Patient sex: M
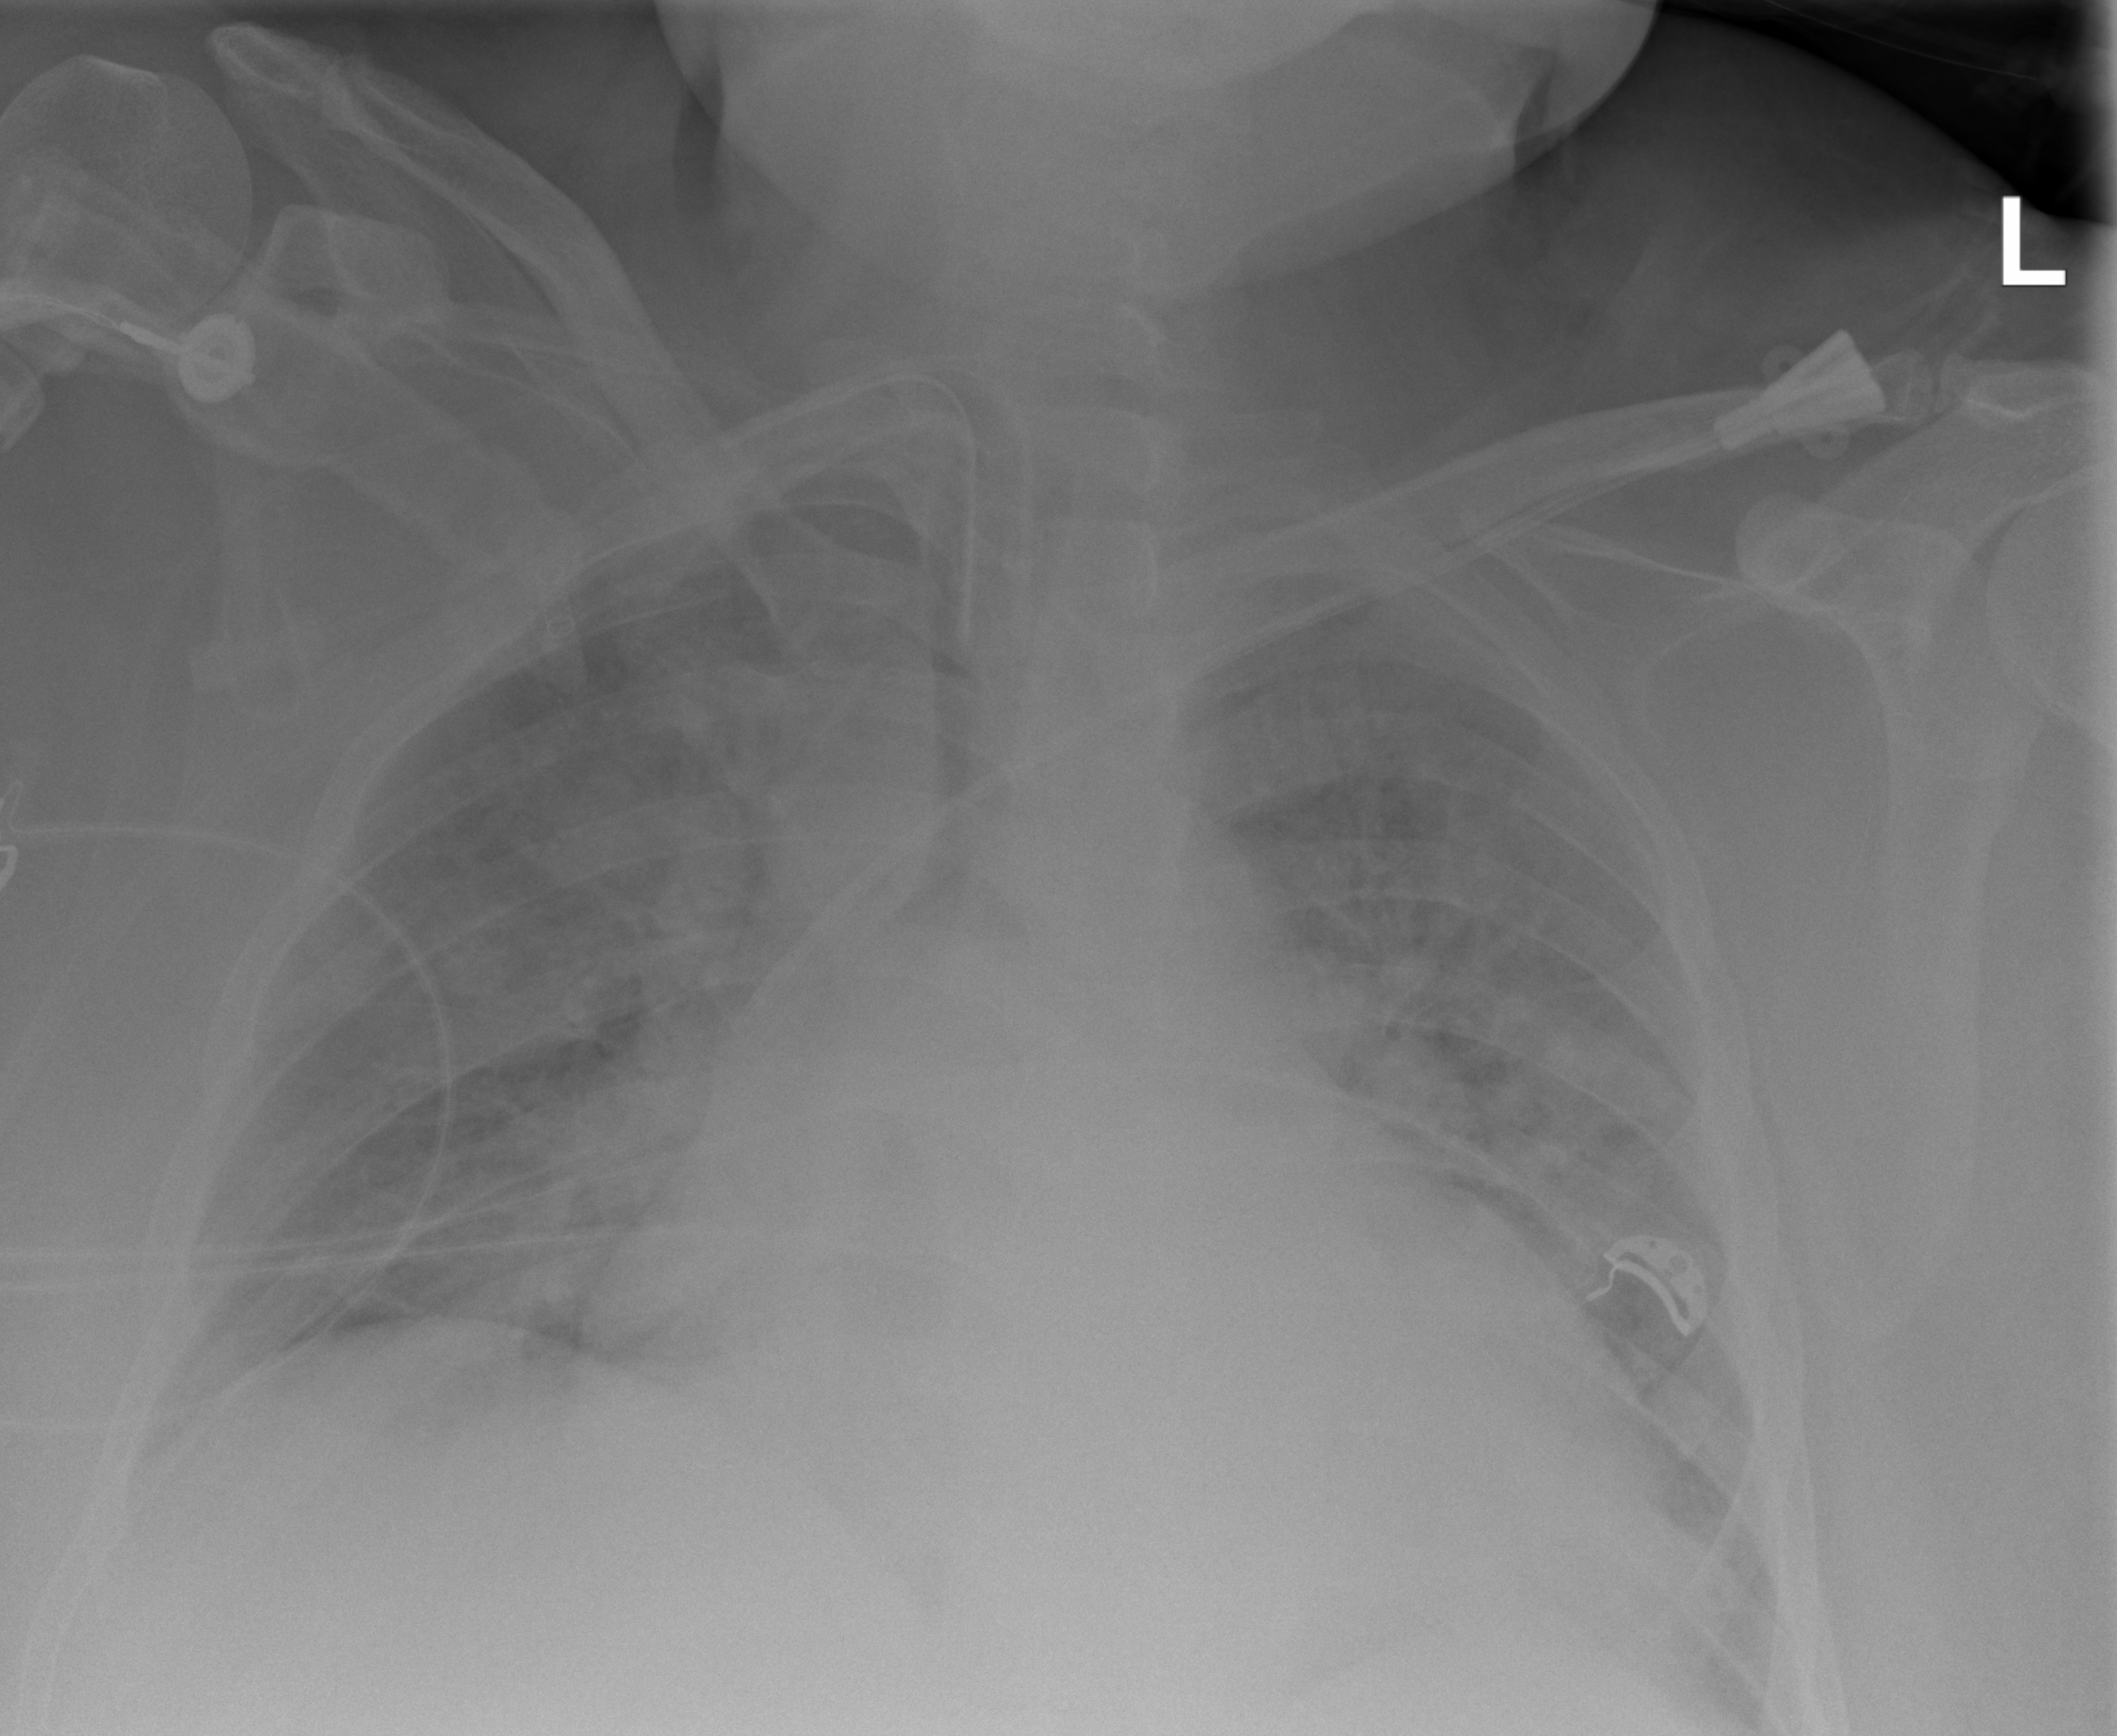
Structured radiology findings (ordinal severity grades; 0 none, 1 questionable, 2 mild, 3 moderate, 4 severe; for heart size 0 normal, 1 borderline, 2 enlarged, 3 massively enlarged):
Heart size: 3
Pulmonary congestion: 2
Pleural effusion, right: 0
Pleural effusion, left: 0
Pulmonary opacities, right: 3
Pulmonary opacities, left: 3
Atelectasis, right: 3
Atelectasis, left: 2